Field crop: maize
Growth stage: 2
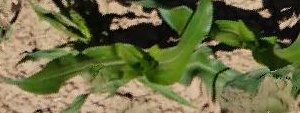
Species: maize